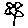
Label: flower